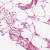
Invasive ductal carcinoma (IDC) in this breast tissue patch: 0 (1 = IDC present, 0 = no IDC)